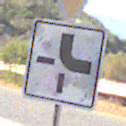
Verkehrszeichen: VerlaufVorfahrtsstrasse4
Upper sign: VorfahrtGewaehren
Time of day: MorningAfternoon
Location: Outdoor (Nature)
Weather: Clear
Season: NotSpecified
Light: Natural